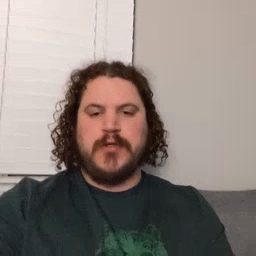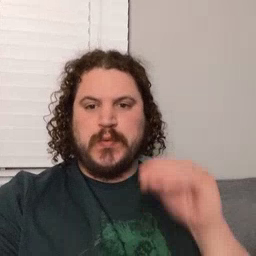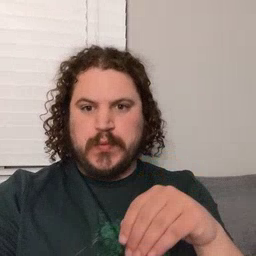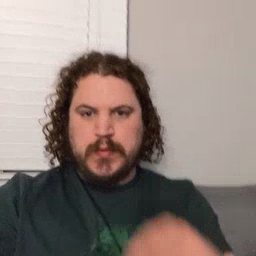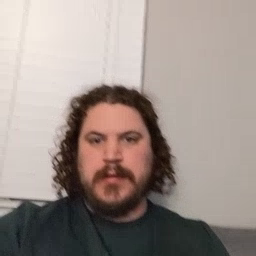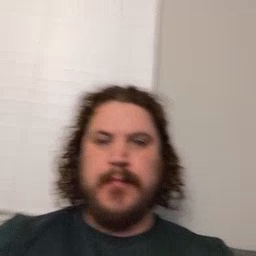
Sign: into